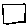
Label: square